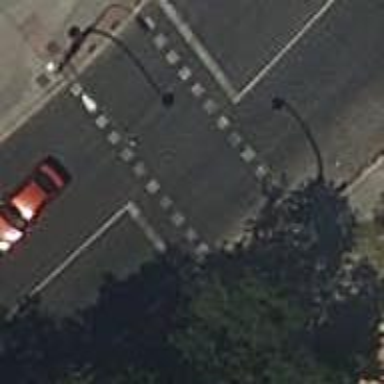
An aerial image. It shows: Road with traffic signals.